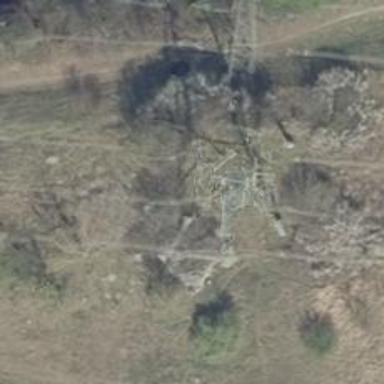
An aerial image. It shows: Power line is depicted.